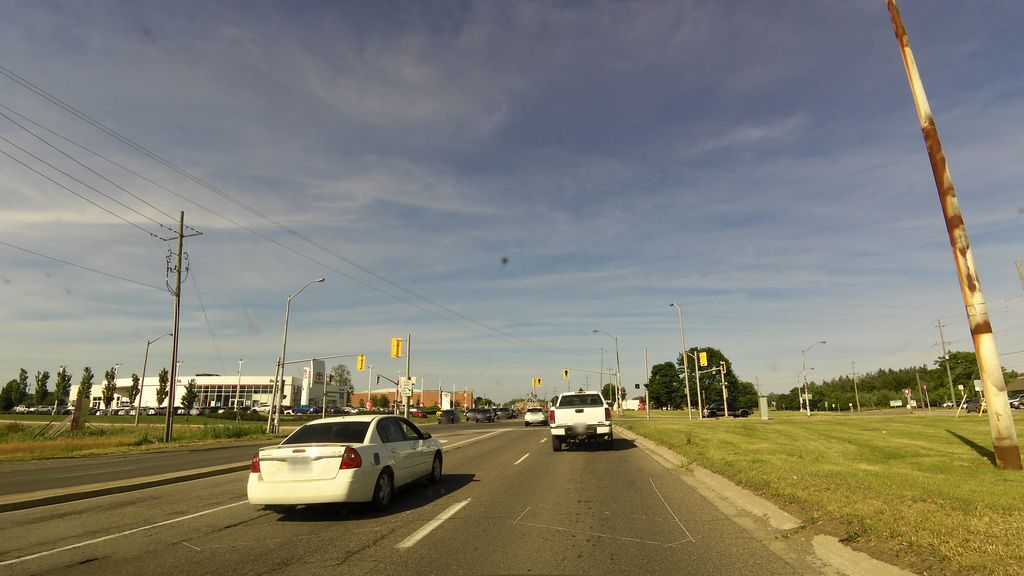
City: hamilton